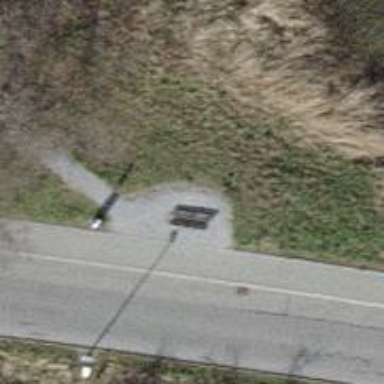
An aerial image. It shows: Brown bench in the vicinity.